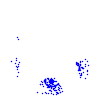
Particle: electron